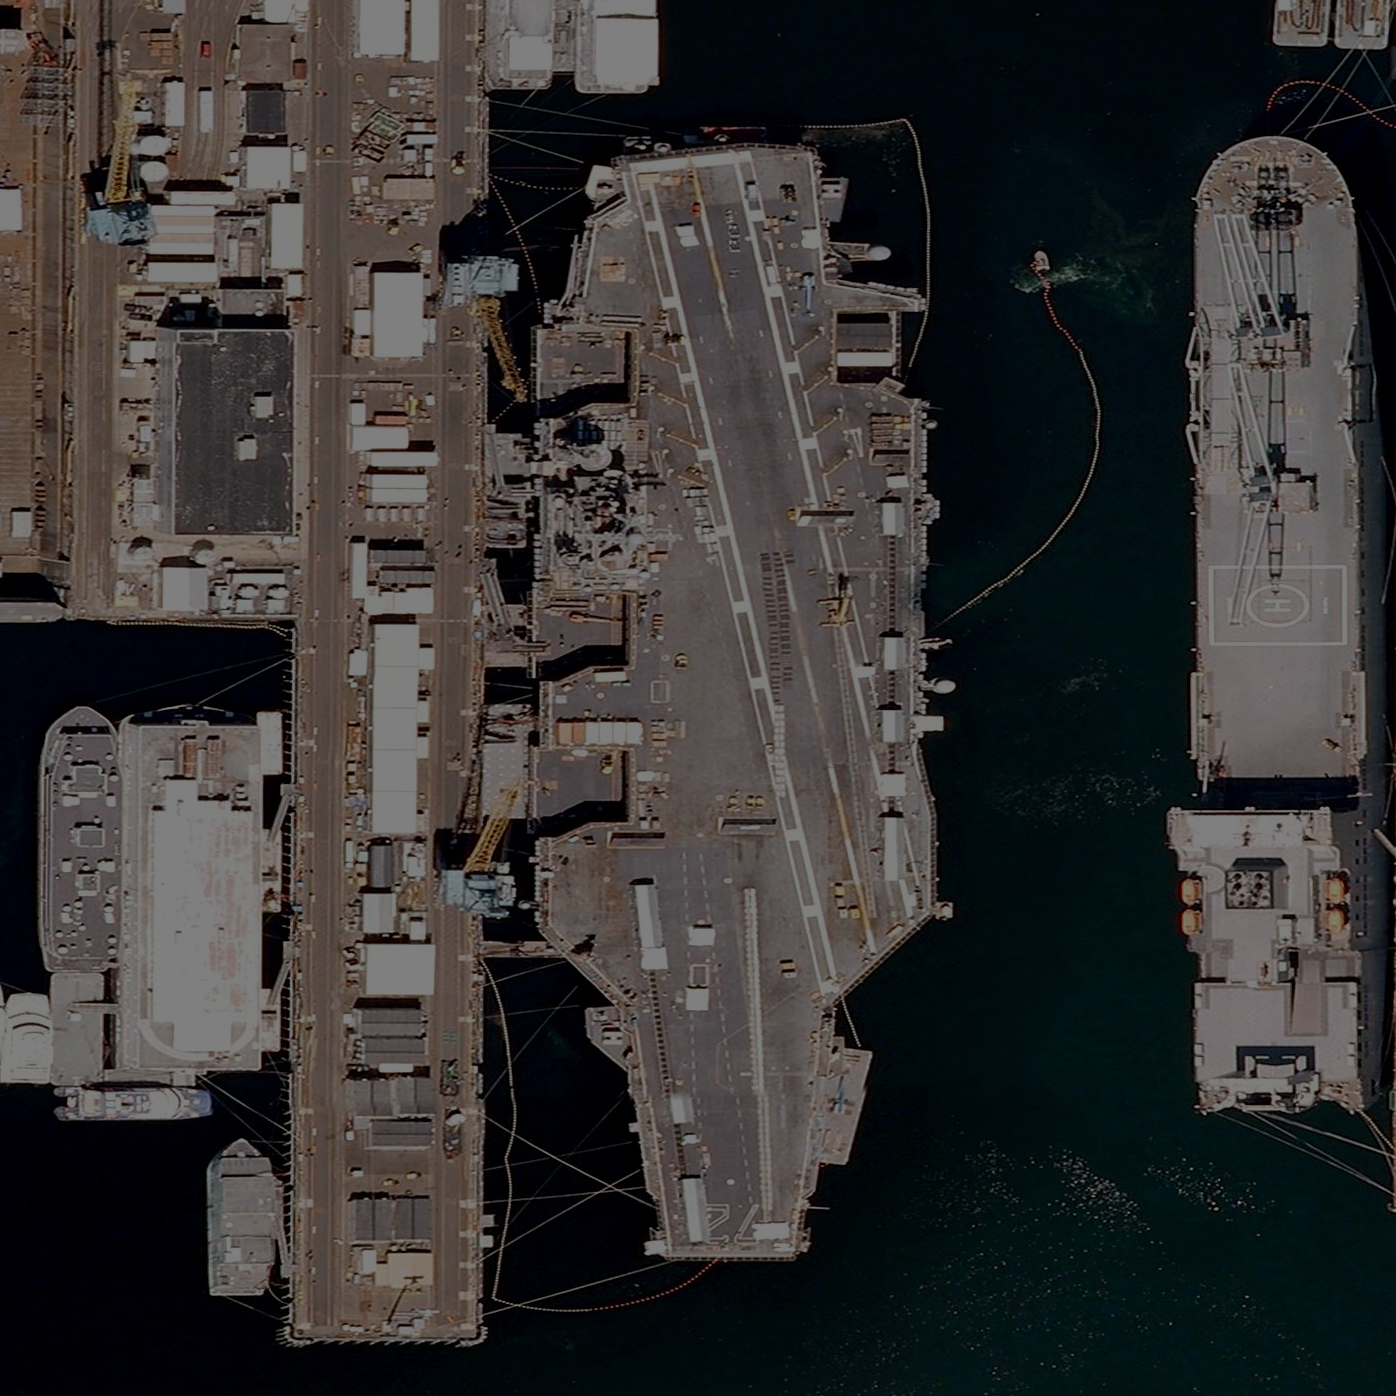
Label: aircraft_carrier